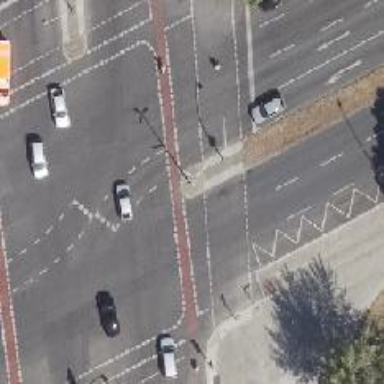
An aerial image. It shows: Traffic island located on footway.